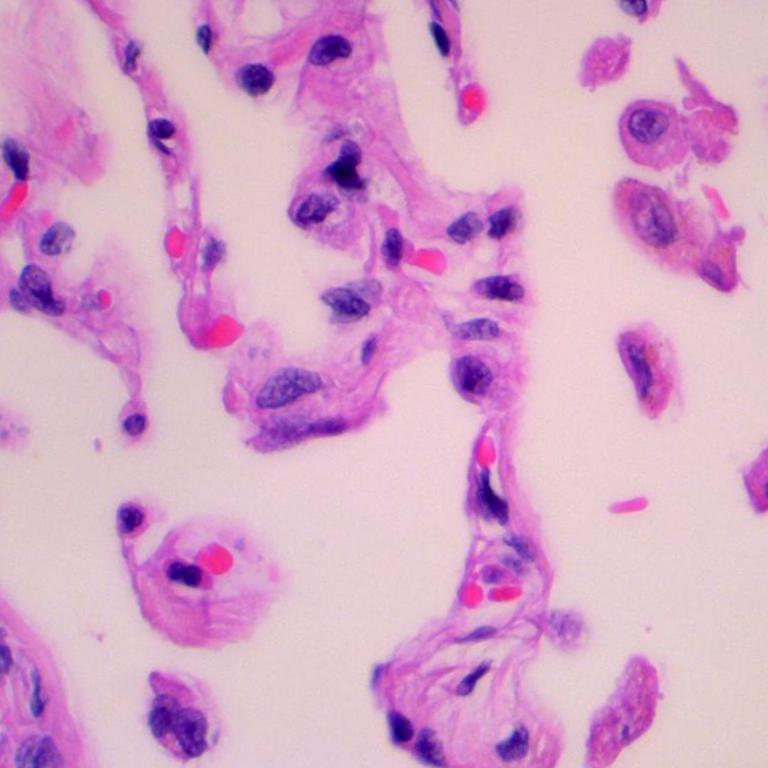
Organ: lung
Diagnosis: benign